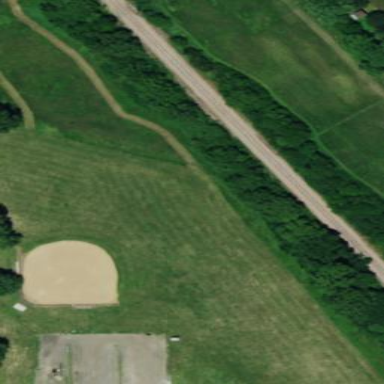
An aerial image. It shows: Baseball pitch for leisure and sports activities.